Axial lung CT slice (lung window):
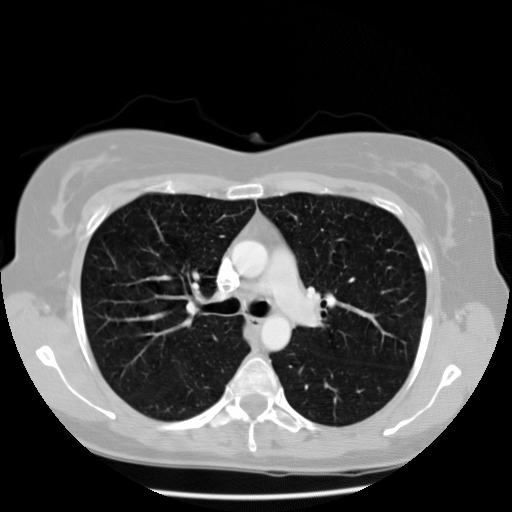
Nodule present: no